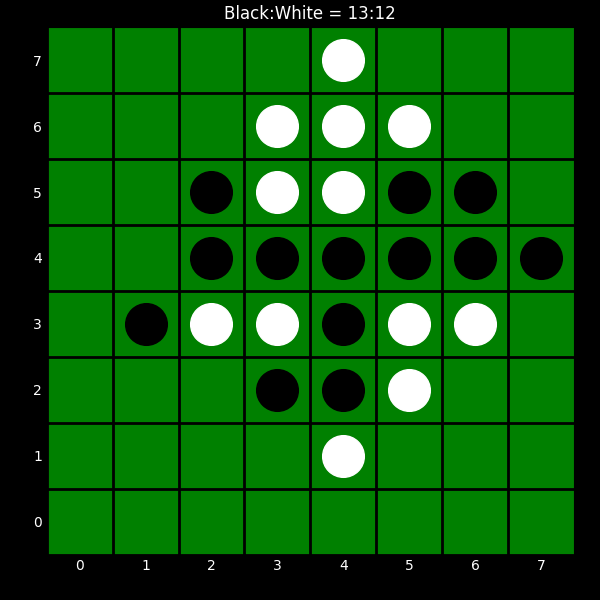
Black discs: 13
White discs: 12